Question: In Excel 2010, I have to table which have 5 columns and data shown in the picture
.
The rule is basically once someone's name is in one of the three columns [Edit, Translation or Final Edit], I should add the Word count to them. But if the same name is in 2 of those columns, the word count should be added just once.
Is there a way to count how many words that each person have processed? Thanks.
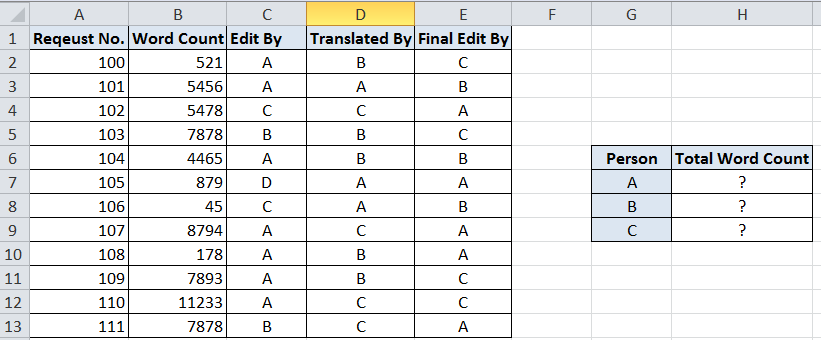
Answer: Use SUMPRODUCT:
'''
=SUMPRODUCT(--(($C$2:$C$13 = G7)+($D$2:$D$13 = G7)+($E$2:$E$13 = G7)>0),$B$2:$B$13)
'''